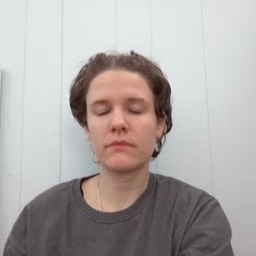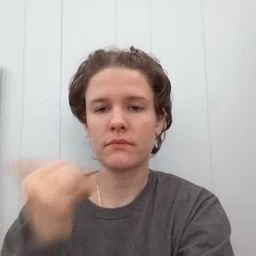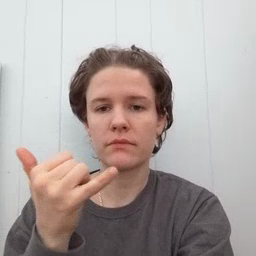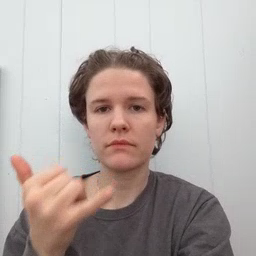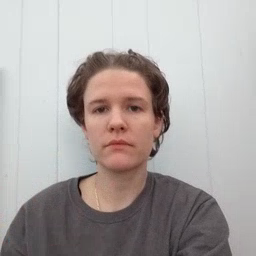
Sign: yellow